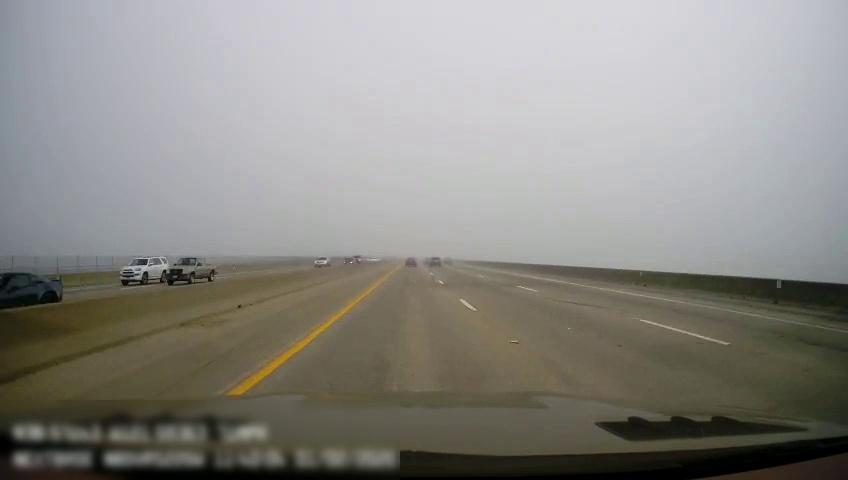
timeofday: Day
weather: Cloudy
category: Drivable Space
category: Drivable Space
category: Vehicles | SUV
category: Vehicles | Truck
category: Vehicles | Car
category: Vehicles | SUV
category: Vehicles | SUV
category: Vehicles | Car
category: Vehicles | Car
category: Vehicles | Car
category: Lanes | Current Lane
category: Lanes | Current Lane
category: Lanes | Alternate Lane
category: Lanes | Alternate Lane
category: Lanes | Alternate Lane
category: Lanes | Opposite Lane
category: Lanes | Opposite Lane